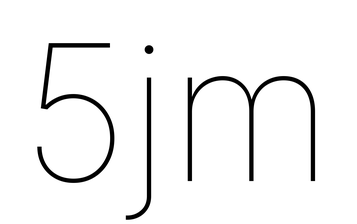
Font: Inter_Thin